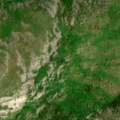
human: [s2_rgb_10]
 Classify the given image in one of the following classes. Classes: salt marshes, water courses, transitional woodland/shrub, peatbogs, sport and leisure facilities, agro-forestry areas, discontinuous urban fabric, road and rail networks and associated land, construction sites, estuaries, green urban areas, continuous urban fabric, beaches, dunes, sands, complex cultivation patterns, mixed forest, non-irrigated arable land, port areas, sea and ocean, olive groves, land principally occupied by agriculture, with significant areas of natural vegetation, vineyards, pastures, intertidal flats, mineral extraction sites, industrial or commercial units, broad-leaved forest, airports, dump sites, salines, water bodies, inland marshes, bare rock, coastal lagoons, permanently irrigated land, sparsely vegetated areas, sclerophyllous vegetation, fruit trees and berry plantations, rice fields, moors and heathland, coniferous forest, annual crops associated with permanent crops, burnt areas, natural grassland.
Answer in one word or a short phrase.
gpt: coniferous forest, mixed forest, moors and heathland, bare rock